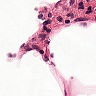
Metastatic tissue present: no